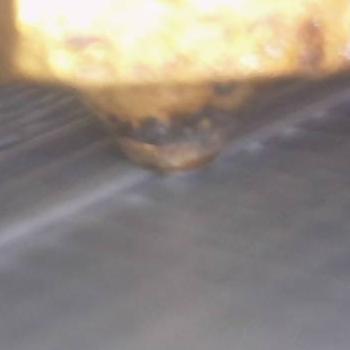
Flow rate: 70%